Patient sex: M
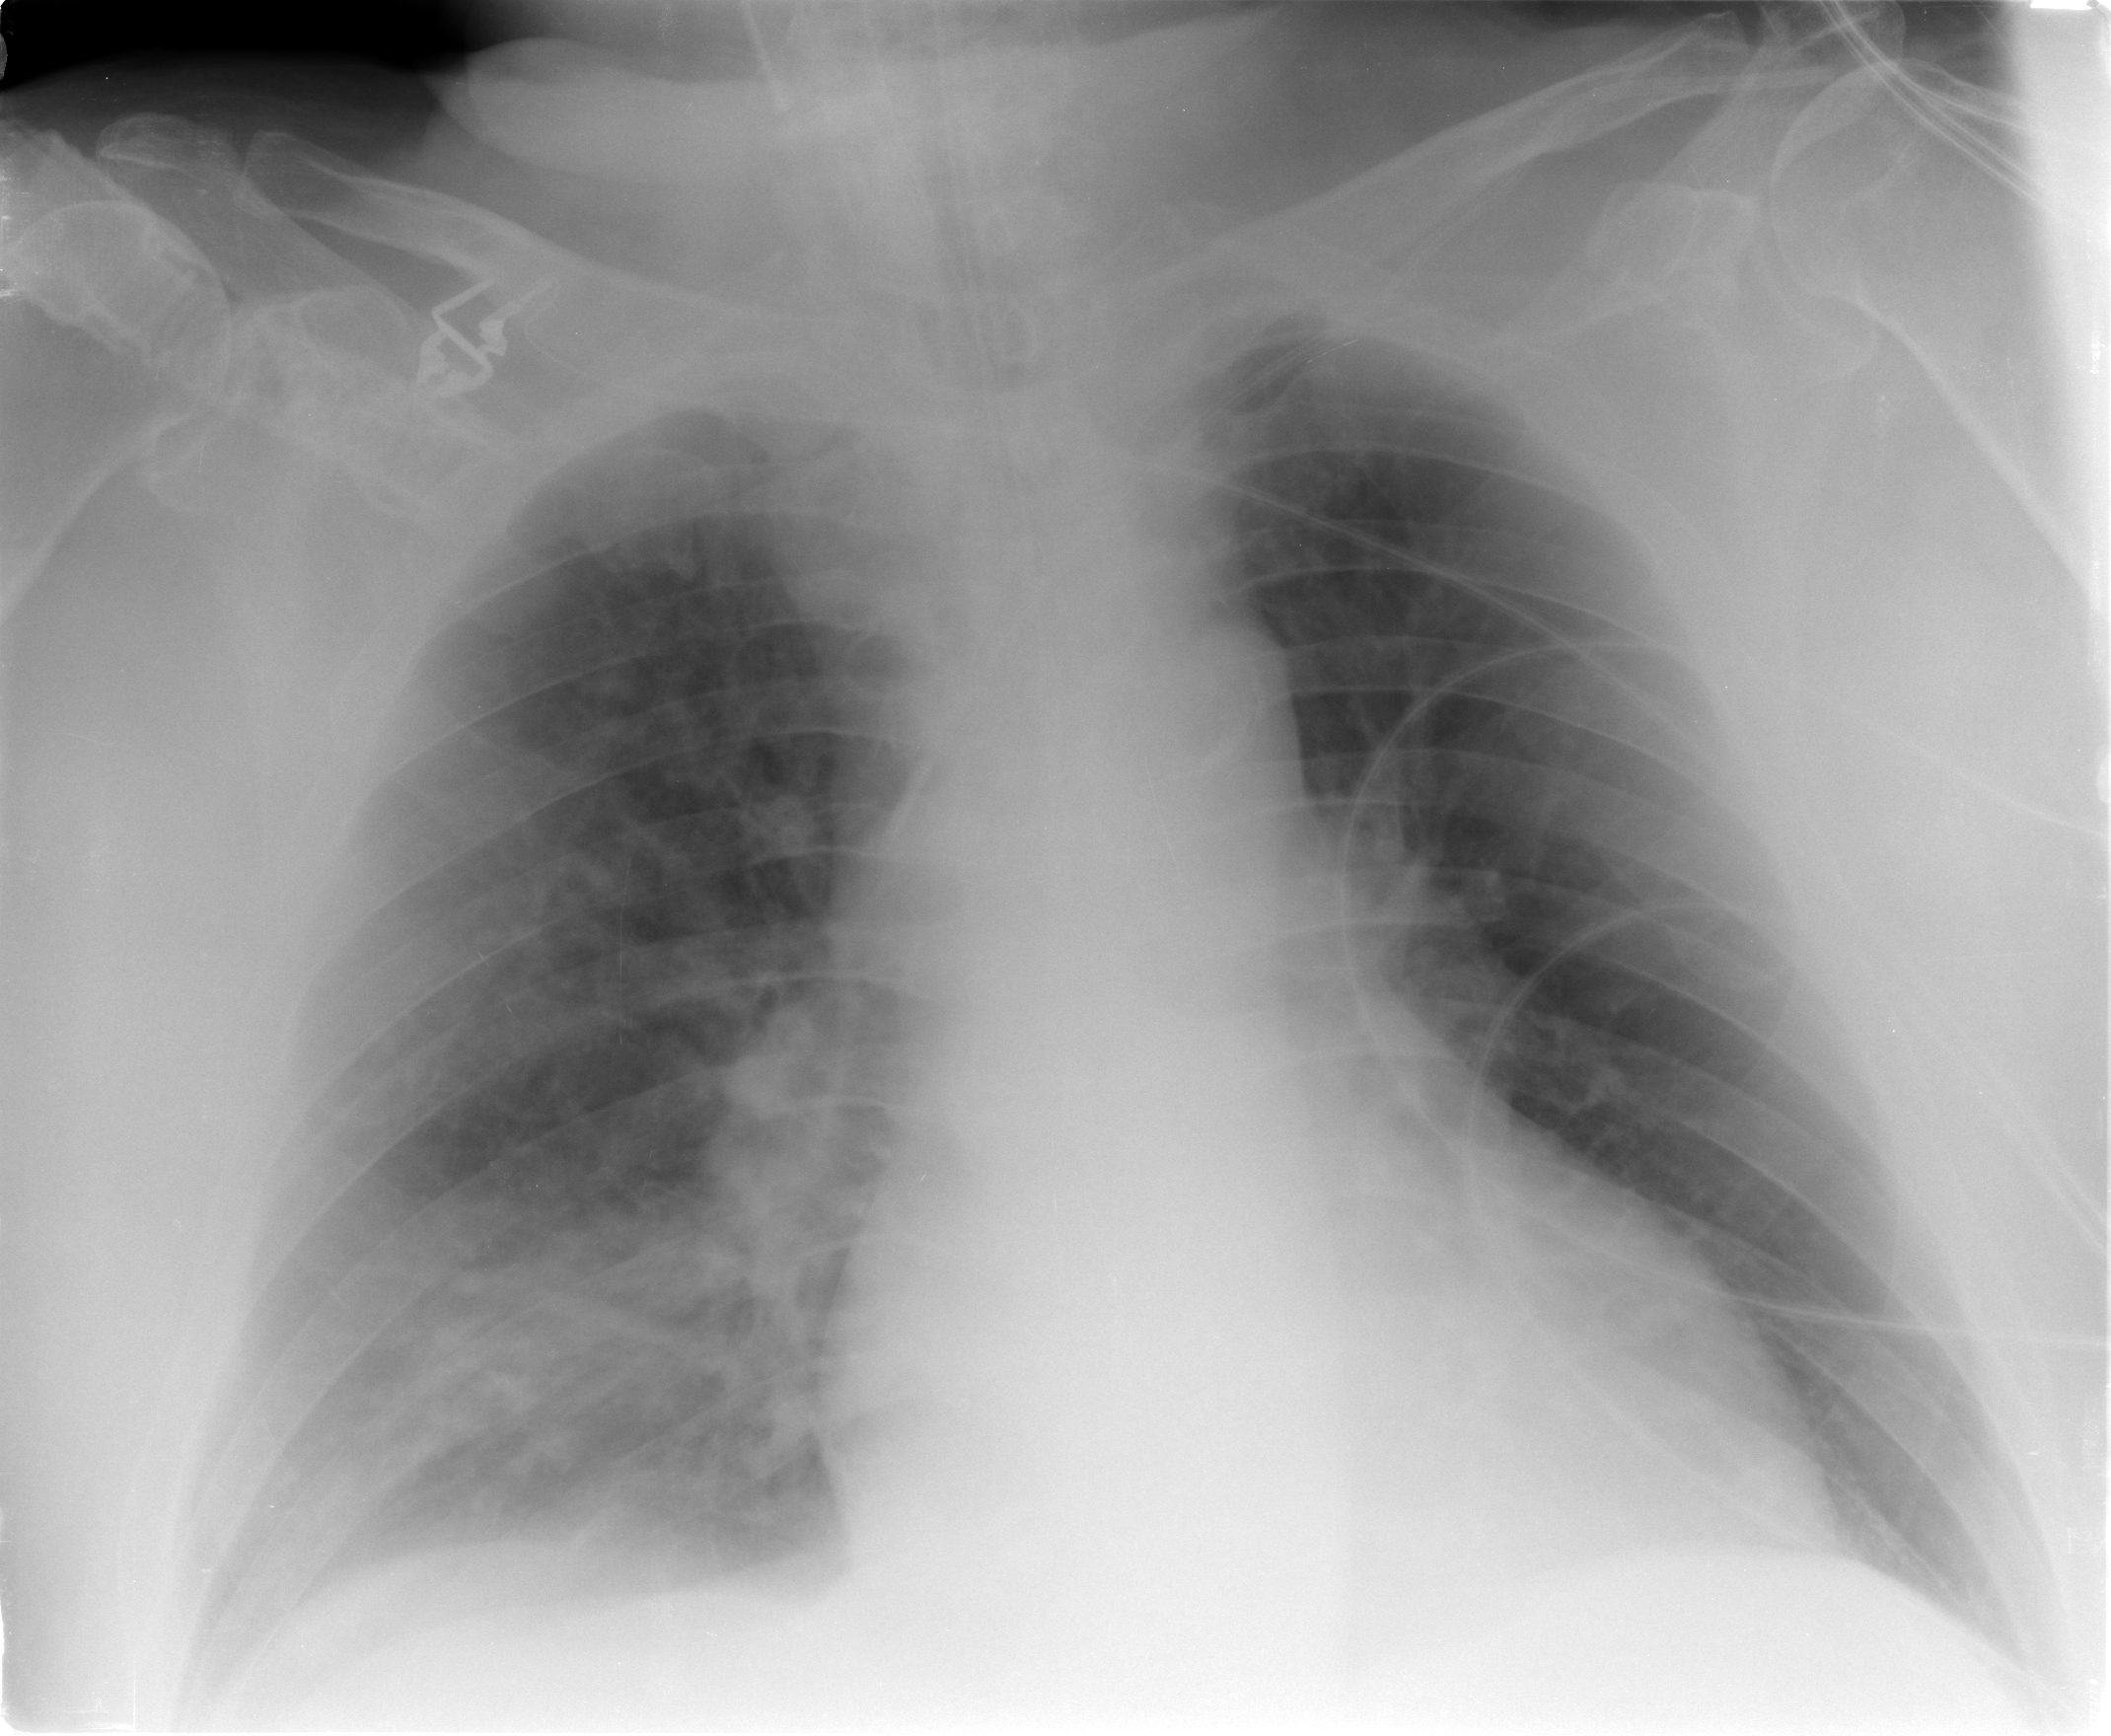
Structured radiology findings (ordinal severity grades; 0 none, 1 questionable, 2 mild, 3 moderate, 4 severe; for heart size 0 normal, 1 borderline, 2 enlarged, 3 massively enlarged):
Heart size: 2
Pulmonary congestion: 2
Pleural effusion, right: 2
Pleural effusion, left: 0
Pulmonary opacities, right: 2
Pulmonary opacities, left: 0
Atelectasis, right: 2
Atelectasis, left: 1